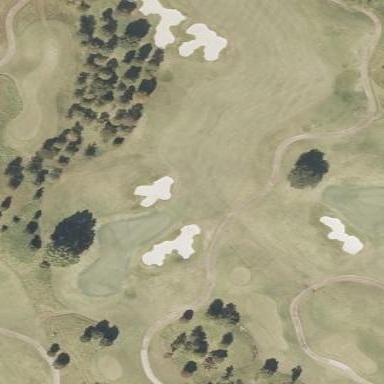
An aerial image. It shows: Golf fairway surrounded by grass.